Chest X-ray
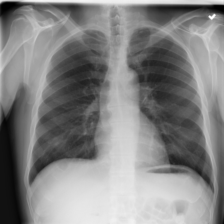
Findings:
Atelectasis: negative
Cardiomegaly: negative
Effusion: negative
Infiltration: negative
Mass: negative
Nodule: negative
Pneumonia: negative
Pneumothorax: negative
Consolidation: negative
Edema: negative
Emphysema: negative
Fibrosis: negative
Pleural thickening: negative
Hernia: negative